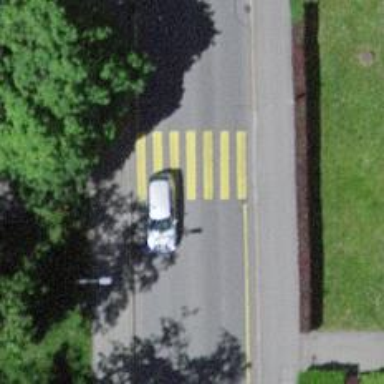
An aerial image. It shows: Uncontrolled road crossing.